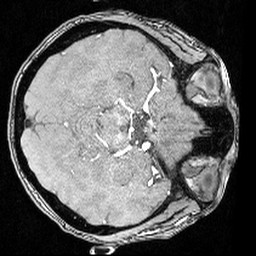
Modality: angio
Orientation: axial
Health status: ill
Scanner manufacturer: siemens
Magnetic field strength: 3 T
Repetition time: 0.022 s
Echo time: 0.00395 s